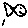
Label: fish